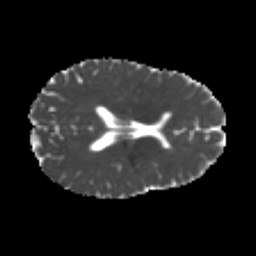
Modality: MD
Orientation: axial
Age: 24
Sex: female
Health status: healthy
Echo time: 0.074 s